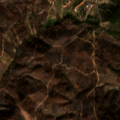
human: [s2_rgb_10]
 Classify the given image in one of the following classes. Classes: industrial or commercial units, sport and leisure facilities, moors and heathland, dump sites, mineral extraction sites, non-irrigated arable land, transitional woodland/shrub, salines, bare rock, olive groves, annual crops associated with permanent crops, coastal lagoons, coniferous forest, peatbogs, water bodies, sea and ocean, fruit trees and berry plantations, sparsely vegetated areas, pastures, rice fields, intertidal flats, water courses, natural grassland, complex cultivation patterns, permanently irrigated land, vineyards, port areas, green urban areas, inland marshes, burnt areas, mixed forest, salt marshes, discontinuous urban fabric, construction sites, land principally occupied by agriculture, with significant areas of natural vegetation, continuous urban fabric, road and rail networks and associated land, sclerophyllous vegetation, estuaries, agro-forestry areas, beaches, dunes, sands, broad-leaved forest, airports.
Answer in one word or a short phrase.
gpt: land principally occupied by agriculture, with significant areas of natural vegetation, coniferous forest, transitional woodland/shrub